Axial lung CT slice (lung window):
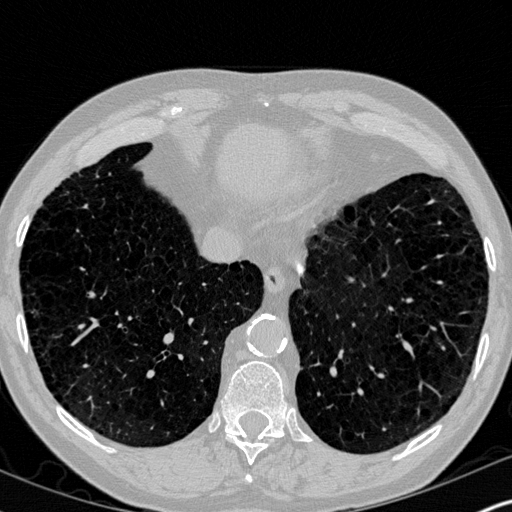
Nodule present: no